Question: I was wondering what was wrong with my code as I keep getting a weird but similar result to the actual bifurcation diagram. I am using the iterative equation 'xn+1 = xn * r(1-xn)'.
Here is my code:
'''
import numpy as np
import matplotlib.pyplot as plt
from functools import lru_cache
@lru_cache(maxsize = 1000)
def bifunc():
R_val = []
X_val = []
R = np.linspace(0.5,4,1000)
for r in R:
x = 0.5
for iterations in range(1001):
x = x*r*(1-x)
R_val.append(r)
X_val.append(x)
plt.plot(R_val, X_val, ls = '', marker = ',')
plt.show()
bifunc()
'''
Here is the image that keeps coming up:

Any help would be appreciated. Thank you.
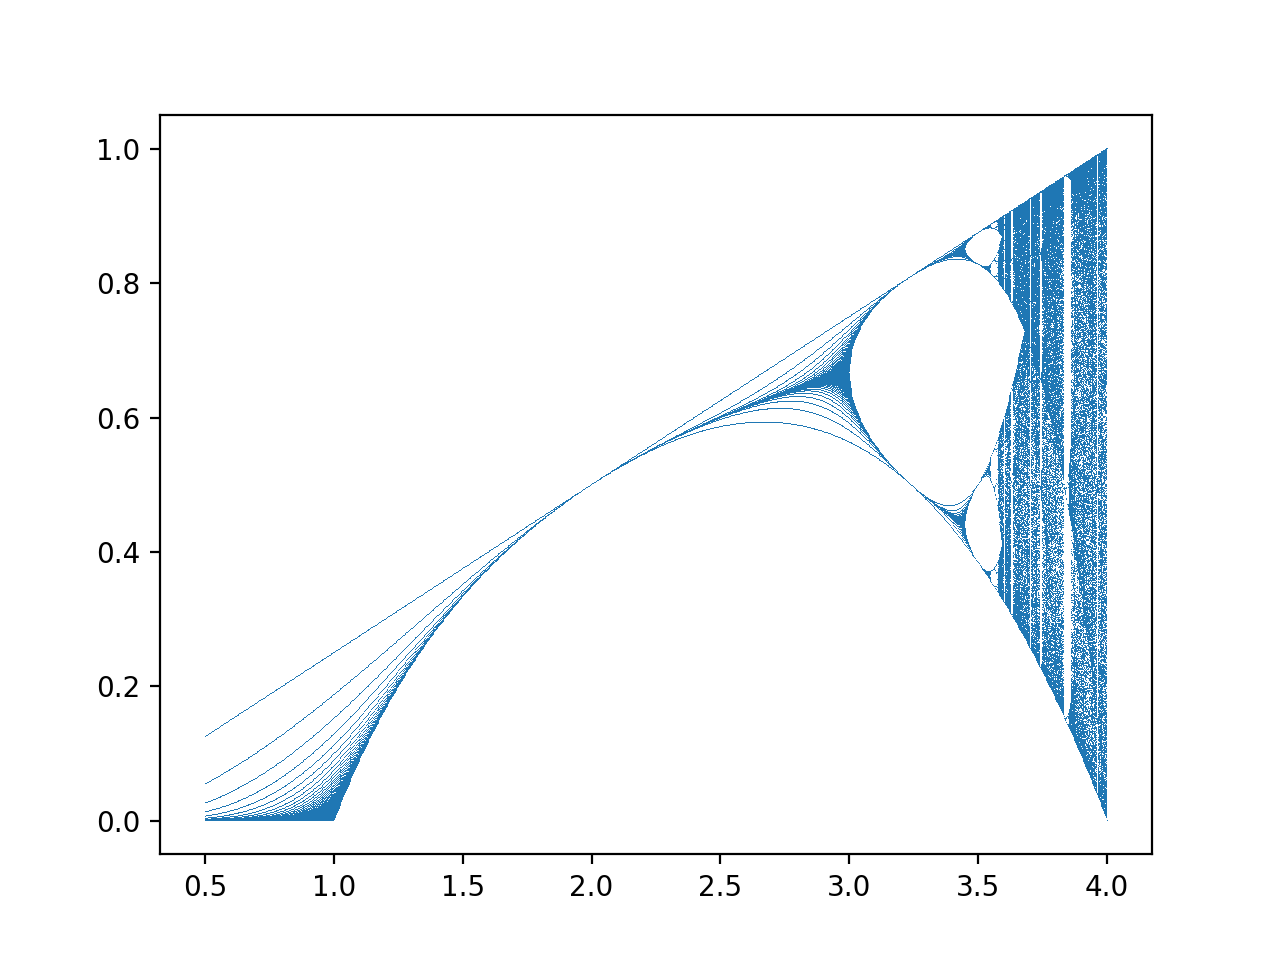
Answer: As the first few iterations don't follow the pattern, they can be left out via an 'if'-test. Best also remove the 'lru_cache' as it has no real function here and can interfere with testing.
'''
import numpy as np
import matplotlib.pyplot as plt
def bifunc():
R_val = []
X_val = []
R = np.linspace(0.5, 4, 1000)
for r in R:
x = 0.5
for iterations in range(1001):
x = x*r*(1-x)
if iterations > 100:
R_val.append(r)
X_val.append(x)
plt.plot(R_val, X_val, ls='', marker=',')
plt.show()
bifunc()
'''
<URL>
This results in a plot similar to many found on the web. Usually the plots don't start before 'R=1' to avoid displaying the flat part between 0.5 and 1.